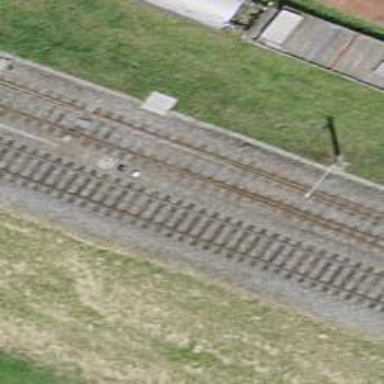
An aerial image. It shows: Single-track railway with electrified contact lines.